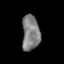
Tissue: lung
Cell type: Epithelial cells
Senescence score: 0.1553
Nuclear area (px): 614
Mean DAPI intensity: 127.075